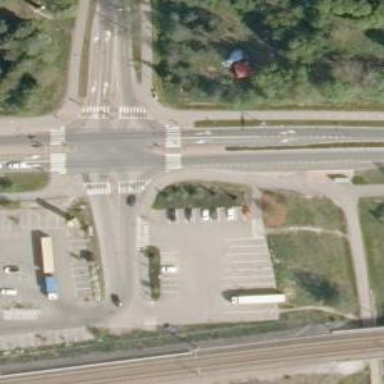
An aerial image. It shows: Crossing on the road.